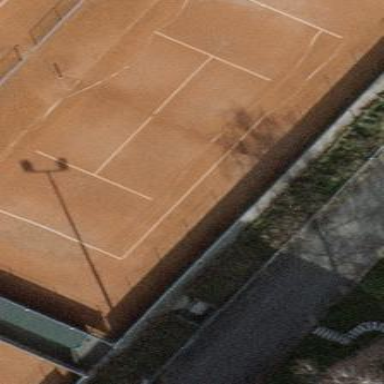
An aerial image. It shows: Tennis court on pitch designated for leisure land.